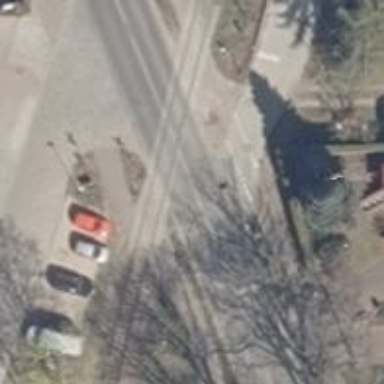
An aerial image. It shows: Level crossing with saltire marking.